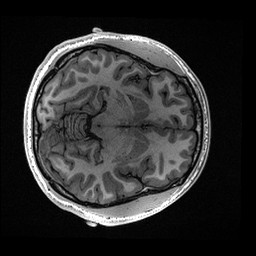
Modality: T1w
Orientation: axial
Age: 18
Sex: male
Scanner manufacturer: ge
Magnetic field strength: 3 T
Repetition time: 0.006952 s
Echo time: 0.00292 s